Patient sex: F
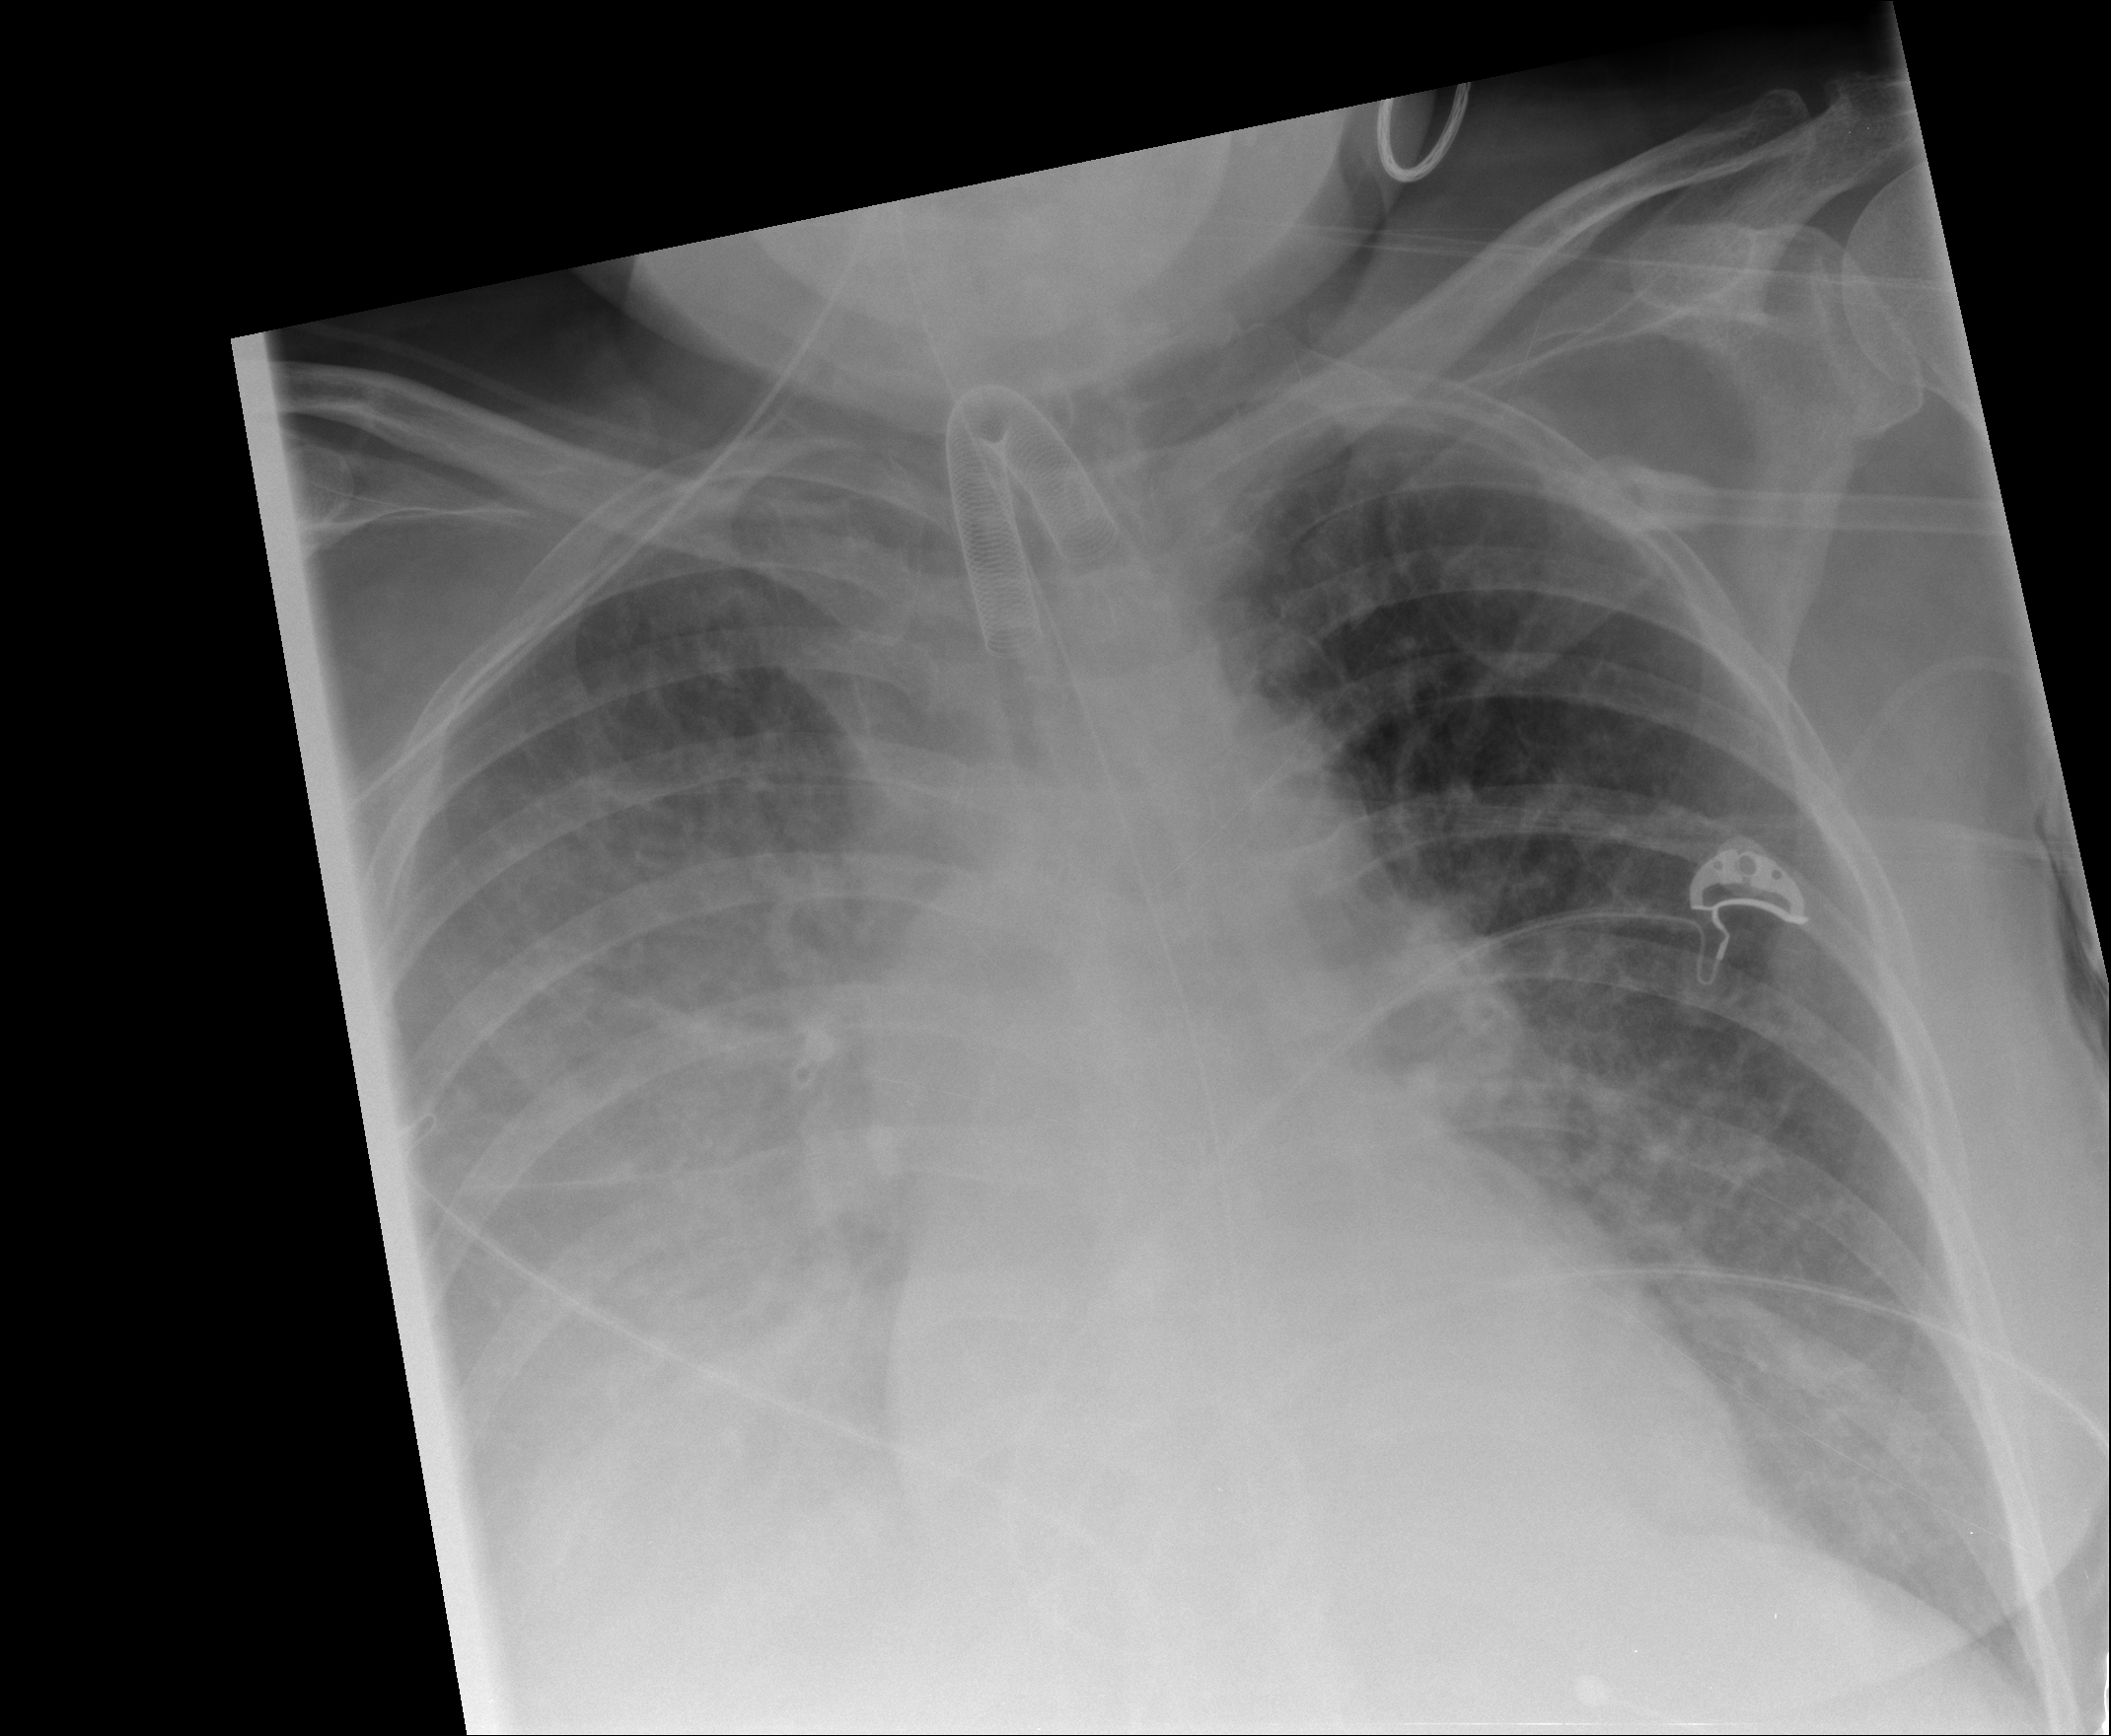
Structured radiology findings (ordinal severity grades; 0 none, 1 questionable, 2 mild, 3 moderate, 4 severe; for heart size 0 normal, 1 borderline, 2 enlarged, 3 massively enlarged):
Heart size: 2
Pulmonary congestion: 1
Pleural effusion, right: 3
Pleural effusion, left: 1
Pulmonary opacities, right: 0
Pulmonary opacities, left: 0
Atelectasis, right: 3
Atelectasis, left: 2